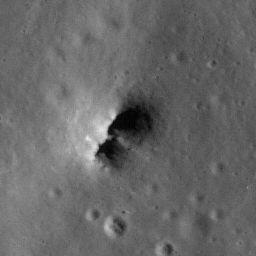
Pit: Copernicus 19b
Host crater: Copernicus
Host type: impact_melt
Lunar coordinates: latitude 10.133, longitude 339.605